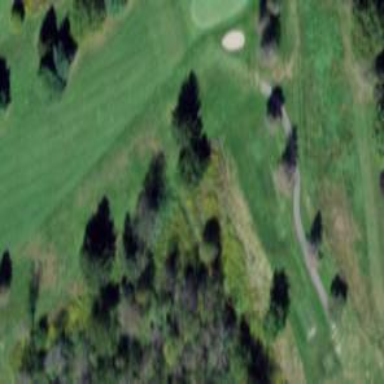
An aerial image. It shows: Golf tee.